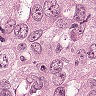
Metastatic tissue present: yes